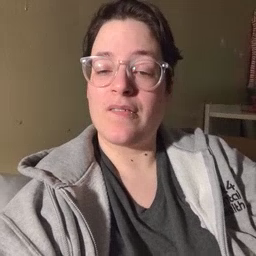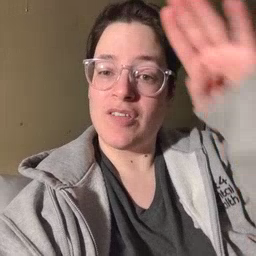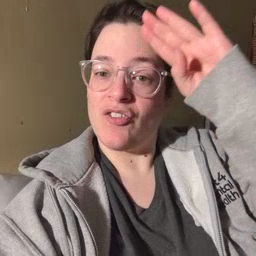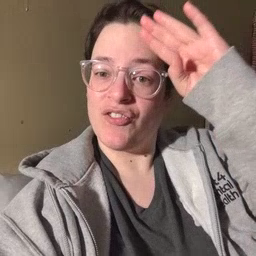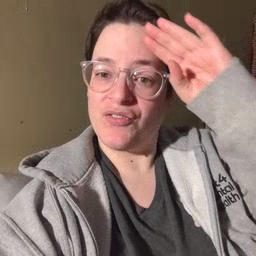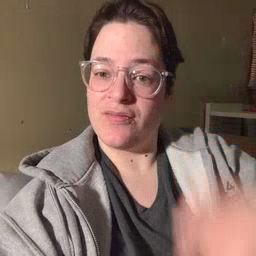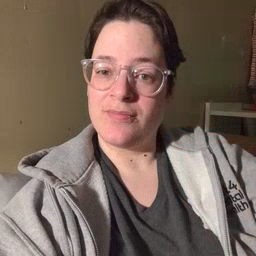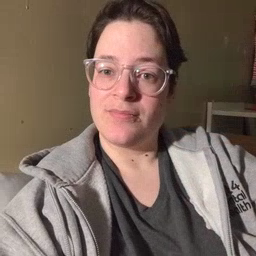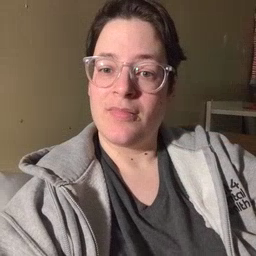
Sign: fireman